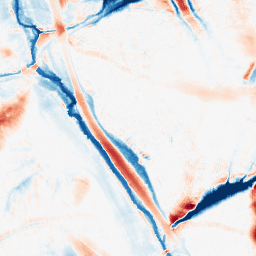
Category: morphological
Decomposition family: morphological_ellipse
Decomposition parameters: operation: average
width: 30
height: 50
Upsampling method: quartic
Upsampling parameters: scale: 8
Upsampling scale: 8